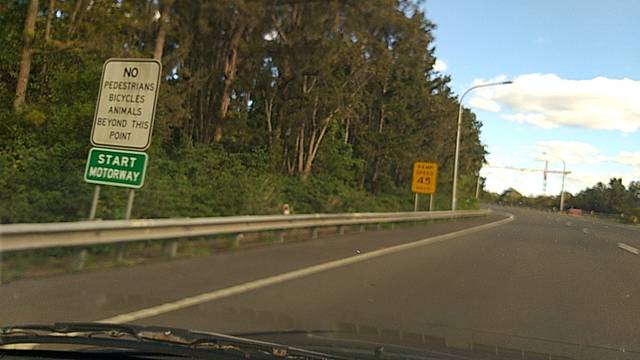
Region: Australia
Coordinates: -34.455, 150.856